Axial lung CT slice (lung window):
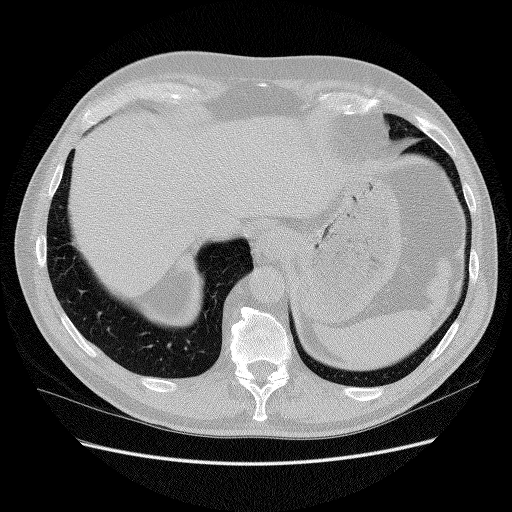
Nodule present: no